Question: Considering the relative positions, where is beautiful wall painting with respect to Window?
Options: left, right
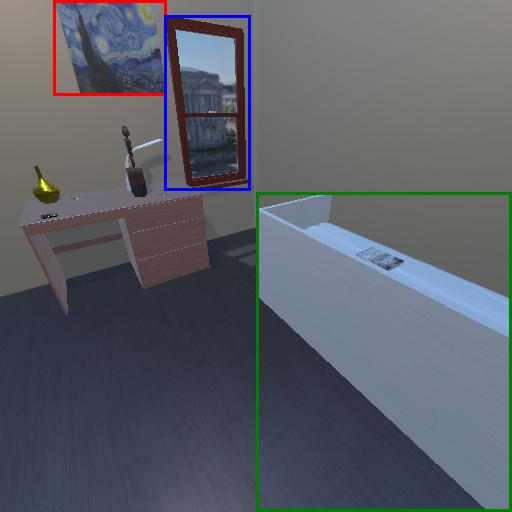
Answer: left